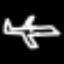
Label: airplane